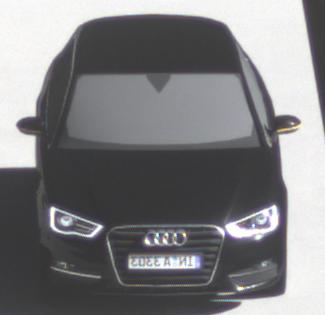
Make: Audi
Model: A3 1.2 TFSI
Detailed model: A3 (8V)
Model produced from: 2013/02
Model produced until: 2014/05
Doors: 3
Color: black
Road condition: dry road
Daytime: morning or afternoon
Contrast: high contrast